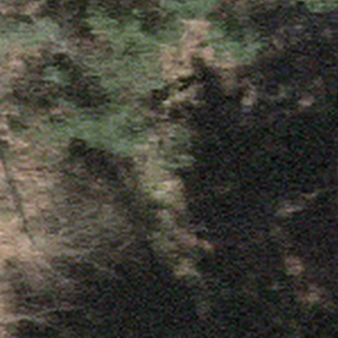
Label: other